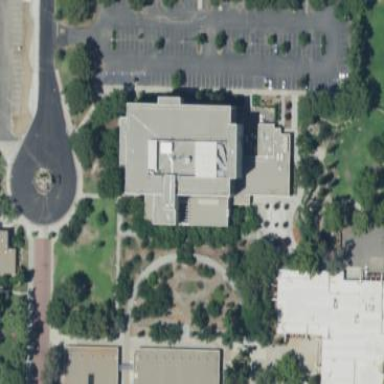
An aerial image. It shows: Library building.